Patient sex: M
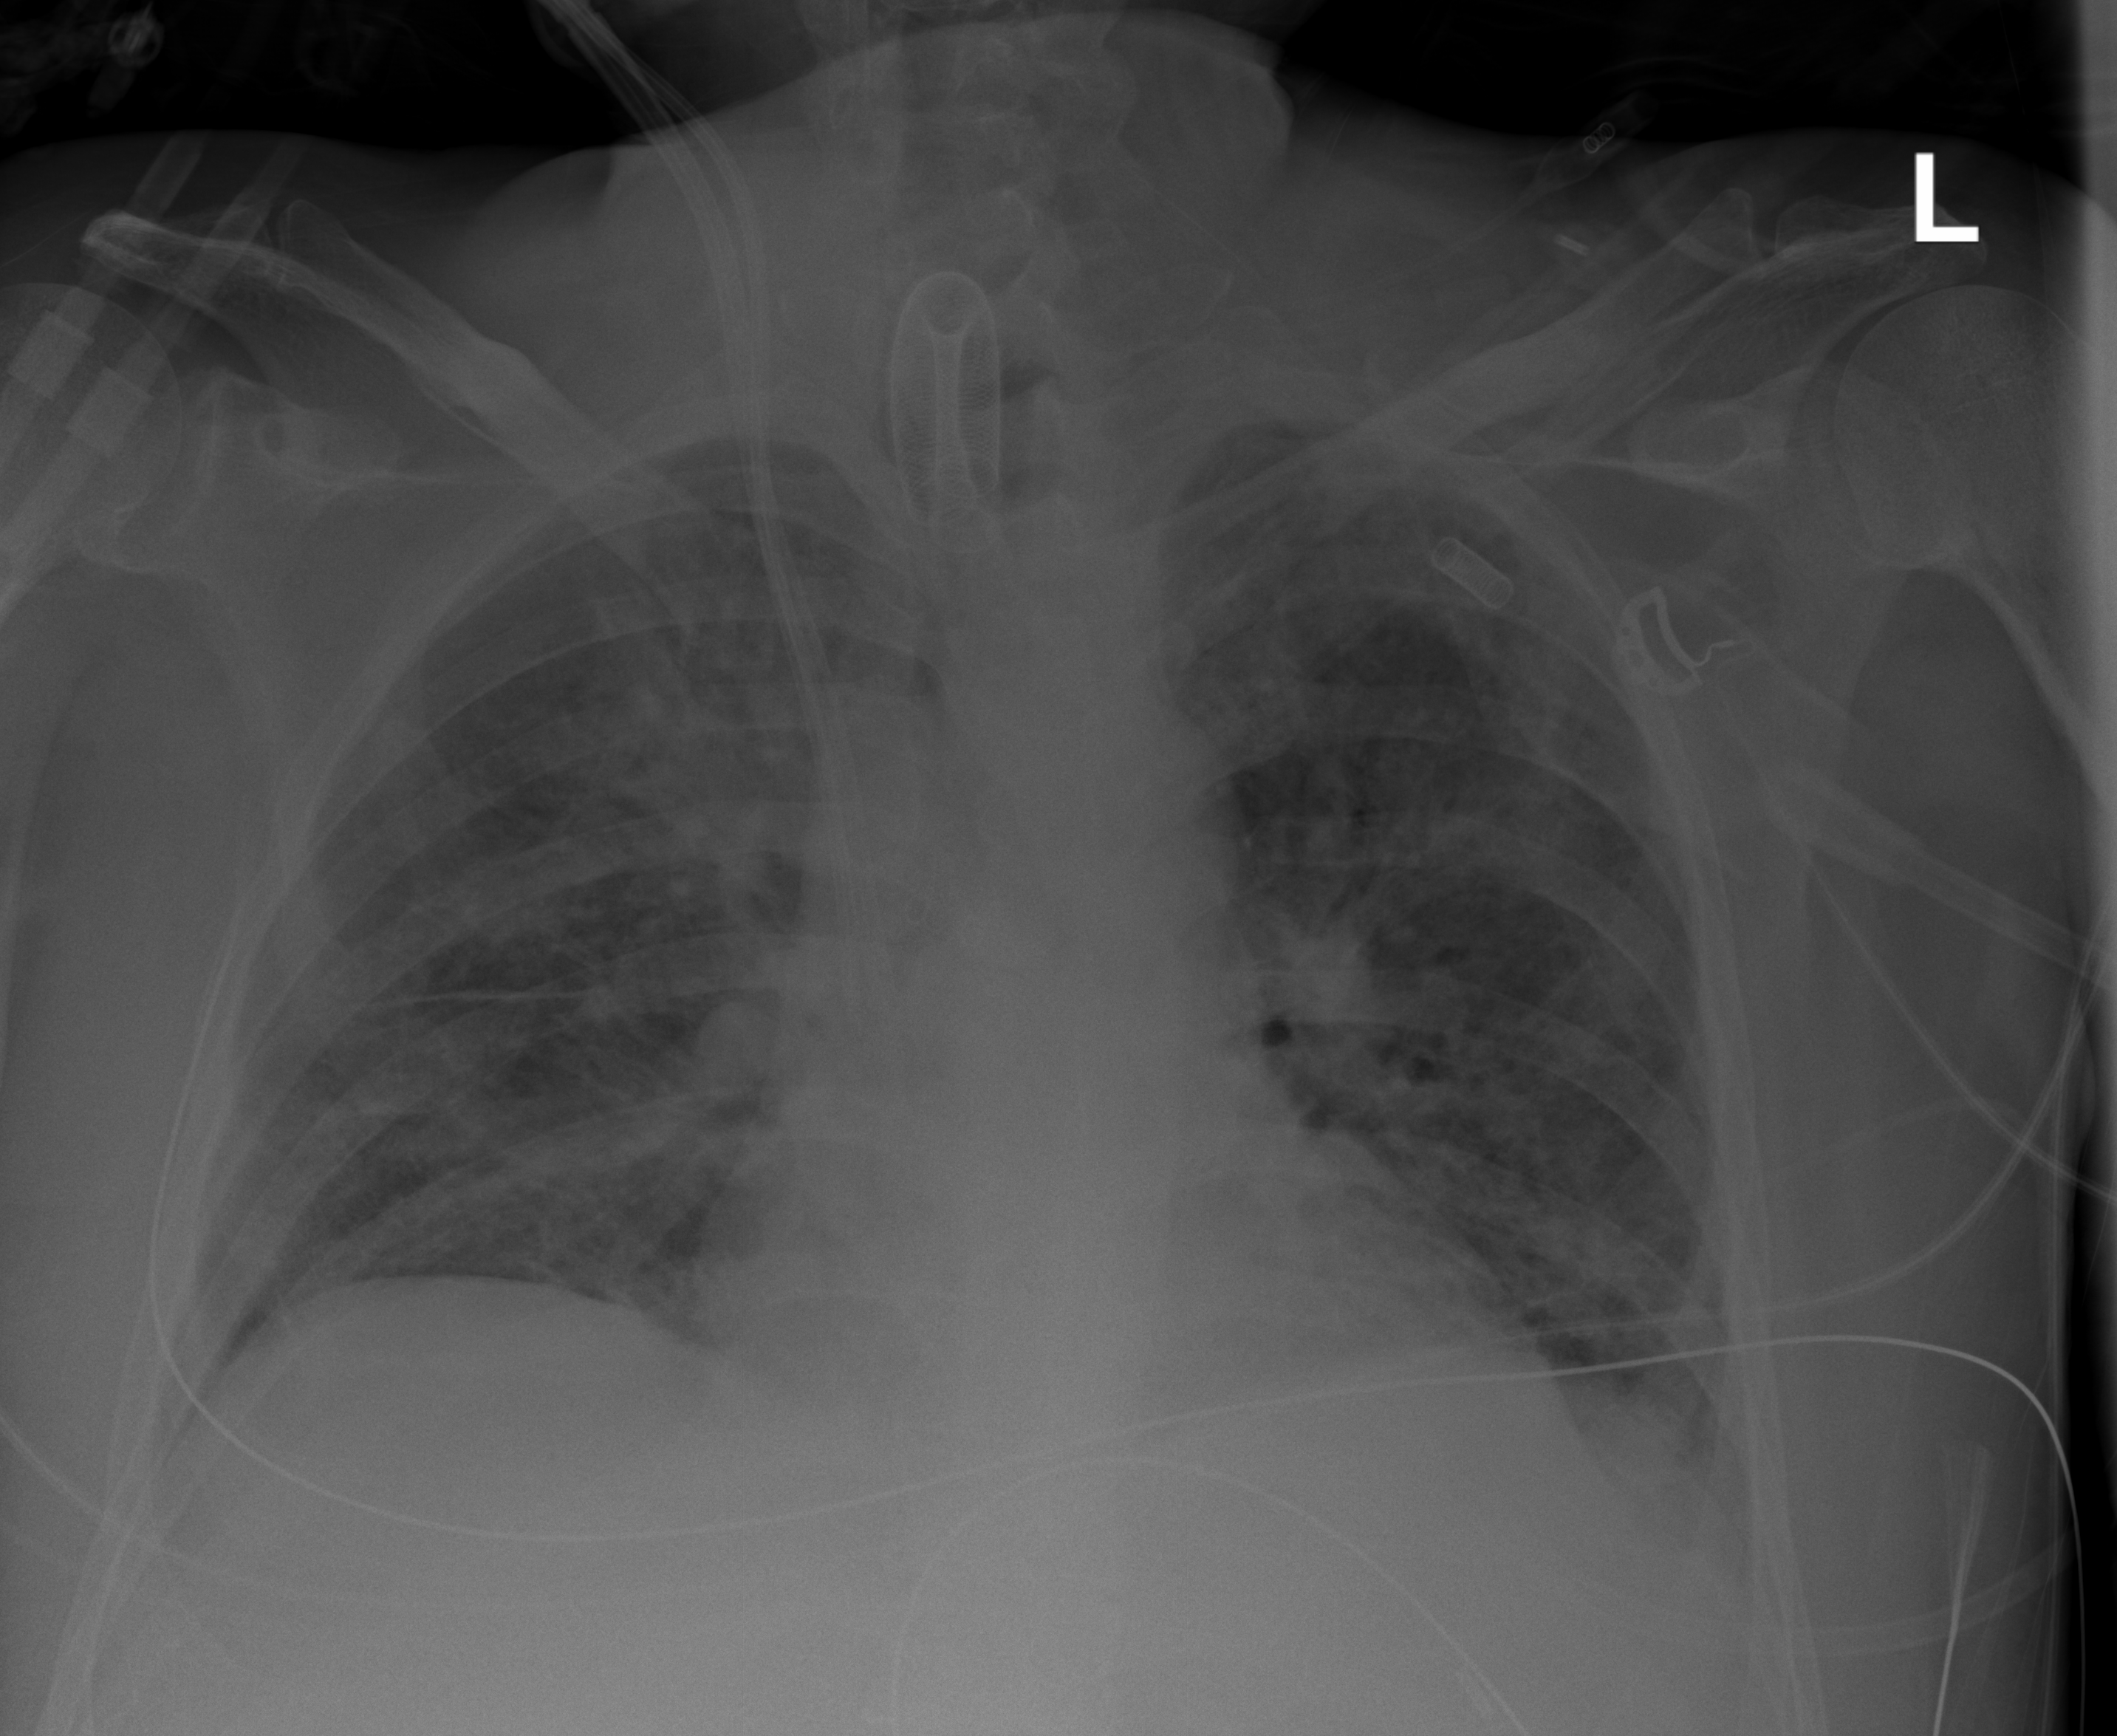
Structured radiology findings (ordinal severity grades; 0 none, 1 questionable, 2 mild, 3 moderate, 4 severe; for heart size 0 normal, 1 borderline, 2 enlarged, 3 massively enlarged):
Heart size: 2
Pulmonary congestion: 2
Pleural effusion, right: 0
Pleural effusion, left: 2
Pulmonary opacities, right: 2
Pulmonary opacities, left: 2
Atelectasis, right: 2
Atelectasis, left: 2